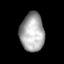
Tissue: skin
Cell type: Epithelial cells
Senescence score: 0.2715
Nuclear area (px): 908
Mean DAPI intensity: 168.611